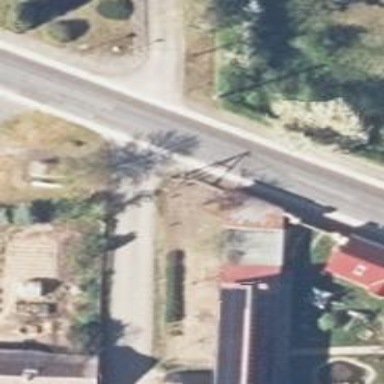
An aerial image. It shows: Asphalt road in residential area.